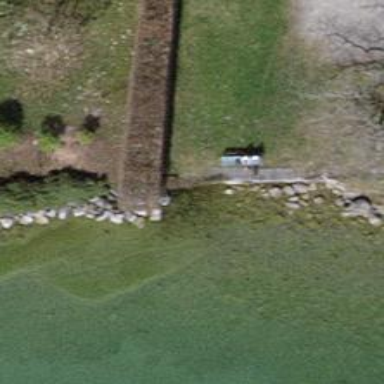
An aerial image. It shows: Bench for seating.